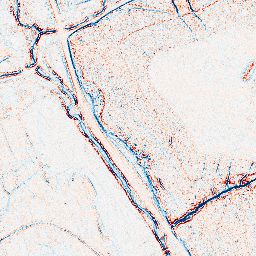
Category: edge_preserving
Decomposition family: bilateral
Decomposition parameters: d: 5
sigma_color: 25
sigma_space: 150
Upsampling method: lanczos
Upsampling parameters: scale: 8
Upsampling scale: 8